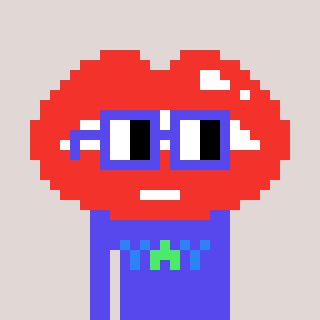
a pixel art character with square blue glasses, a lips-shaped head and a computerblue-colored body on a warm background